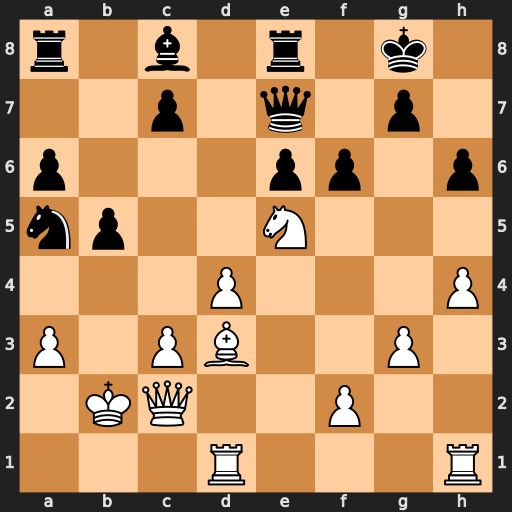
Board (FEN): r1b1r1k1/2p1q1p1/p3pp1p/np2N3/3P3P/P1PB2P1/1KQ2P2/3R3R
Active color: w
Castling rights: -
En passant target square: -
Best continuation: Bh7+ Kh8 Ng6+ Kxh7 Nxe7+